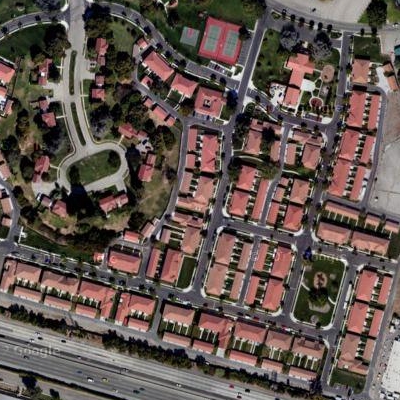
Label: Resident